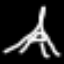
Label: The Eiffel Tower